Field crop: maize
Growth stage: 2
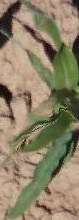
Species: maize